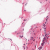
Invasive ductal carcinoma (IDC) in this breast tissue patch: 0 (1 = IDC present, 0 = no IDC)